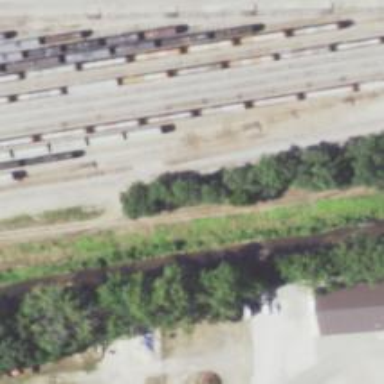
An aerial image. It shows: Railway yard.